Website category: game
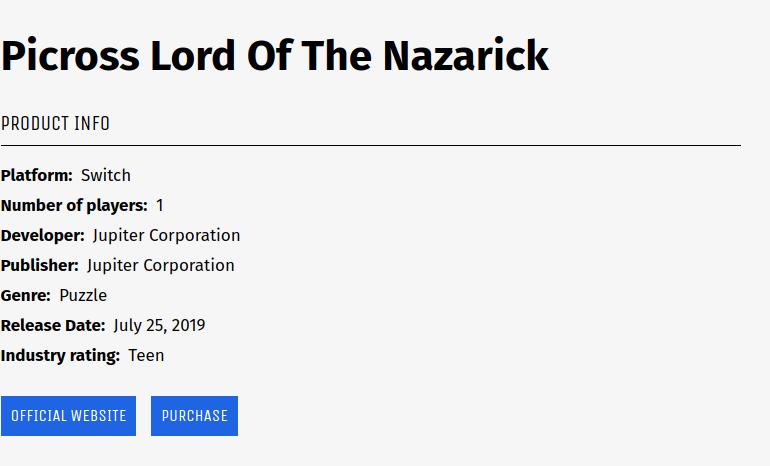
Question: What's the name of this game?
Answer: Picross Lord Of The Nazarick

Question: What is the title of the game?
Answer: Picross Lord Of The Nazarick

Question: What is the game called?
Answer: Picross Lord Of The Nazarick

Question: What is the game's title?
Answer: Picross Lord Of The Nazarick

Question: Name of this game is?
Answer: Picross Lord Of The Nazarick

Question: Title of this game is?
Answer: Picross Lord Of The Nazarick

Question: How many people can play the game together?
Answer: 1

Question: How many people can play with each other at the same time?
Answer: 1

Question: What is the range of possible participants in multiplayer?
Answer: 1

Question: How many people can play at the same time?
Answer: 1

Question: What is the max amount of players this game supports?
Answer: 1

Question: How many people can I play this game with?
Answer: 1

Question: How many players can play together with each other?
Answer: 1

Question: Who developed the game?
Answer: Jupiter Corporation

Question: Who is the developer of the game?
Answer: Jupiter Corporation

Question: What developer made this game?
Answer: Jupiter Corporation

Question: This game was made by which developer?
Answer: Jupiter Corporation

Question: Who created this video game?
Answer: Jupiter Corporation

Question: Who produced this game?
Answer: Jupiter Corporation

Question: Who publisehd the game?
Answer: Jupiter Corporation

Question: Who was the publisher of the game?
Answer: Jupiter Corporation

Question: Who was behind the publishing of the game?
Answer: Jupiter Corporation

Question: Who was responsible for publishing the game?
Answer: Jupiter Corporation

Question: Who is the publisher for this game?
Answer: Jupiter Corporation

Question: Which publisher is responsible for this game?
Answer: Jupiter Corporation

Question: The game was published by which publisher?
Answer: Jupiter Corporation

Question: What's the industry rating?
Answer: Teen

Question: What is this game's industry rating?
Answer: Teen

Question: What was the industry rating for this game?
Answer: Teen

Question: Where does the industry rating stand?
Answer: Teen

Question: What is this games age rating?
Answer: Teen

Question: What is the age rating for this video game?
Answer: Teen

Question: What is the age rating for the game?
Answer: Teen

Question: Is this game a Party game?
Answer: no

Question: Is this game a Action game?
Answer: no

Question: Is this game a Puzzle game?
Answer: yes

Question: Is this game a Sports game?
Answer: no

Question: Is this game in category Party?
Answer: no

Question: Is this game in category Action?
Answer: no

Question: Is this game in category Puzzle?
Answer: yes

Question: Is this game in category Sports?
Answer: no

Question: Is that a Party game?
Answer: no

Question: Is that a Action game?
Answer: no

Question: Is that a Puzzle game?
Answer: yes

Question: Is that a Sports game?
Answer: no

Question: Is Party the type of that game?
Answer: no

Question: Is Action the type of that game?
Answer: no

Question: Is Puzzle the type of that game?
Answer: yes

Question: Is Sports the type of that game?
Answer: no

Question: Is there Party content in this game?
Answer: no

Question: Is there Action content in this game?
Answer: no

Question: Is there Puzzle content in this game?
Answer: yes

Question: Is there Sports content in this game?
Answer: no

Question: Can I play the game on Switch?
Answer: yes

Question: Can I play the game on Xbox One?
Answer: no

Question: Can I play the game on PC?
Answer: no

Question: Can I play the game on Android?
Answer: no

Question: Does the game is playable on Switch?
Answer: yes

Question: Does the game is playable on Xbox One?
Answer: no

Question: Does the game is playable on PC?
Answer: no

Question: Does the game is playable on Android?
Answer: no

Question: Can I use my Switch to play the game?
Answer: yes

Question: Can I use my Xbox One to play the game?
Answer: no

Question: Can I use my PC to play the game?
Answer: no